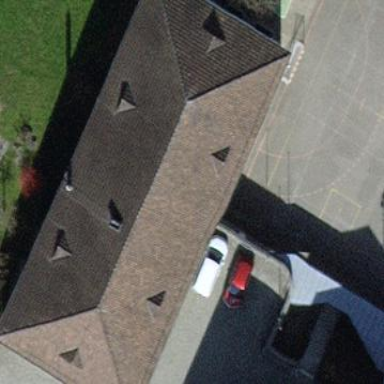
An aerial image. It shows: School building.